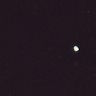
Metastatic tissue present: no